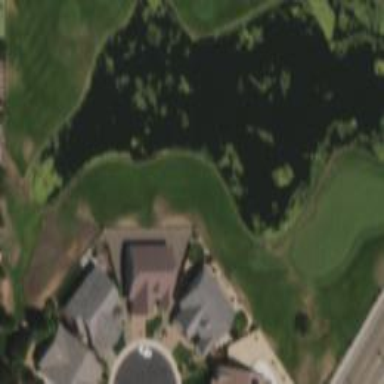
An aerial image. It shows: Area of rough grass used for golf.